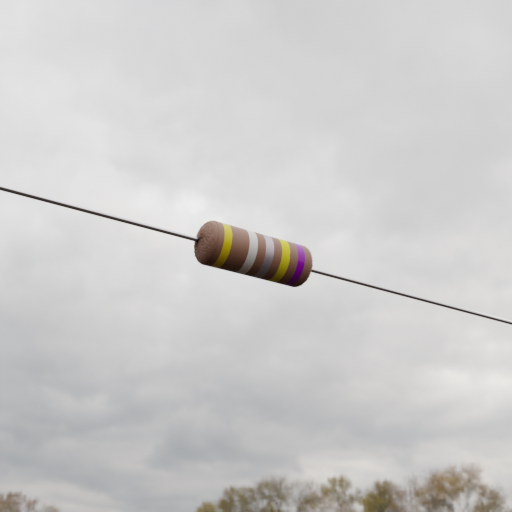
Resistor colour bands (in order): yellow, white, silver, yellow, violet